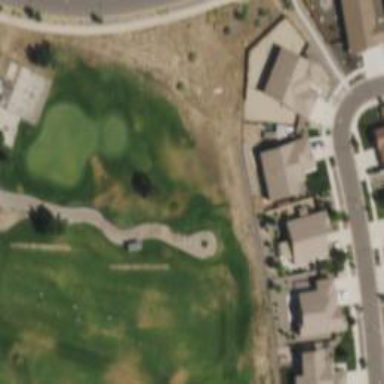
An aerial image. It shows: Service road used as golf cart path.